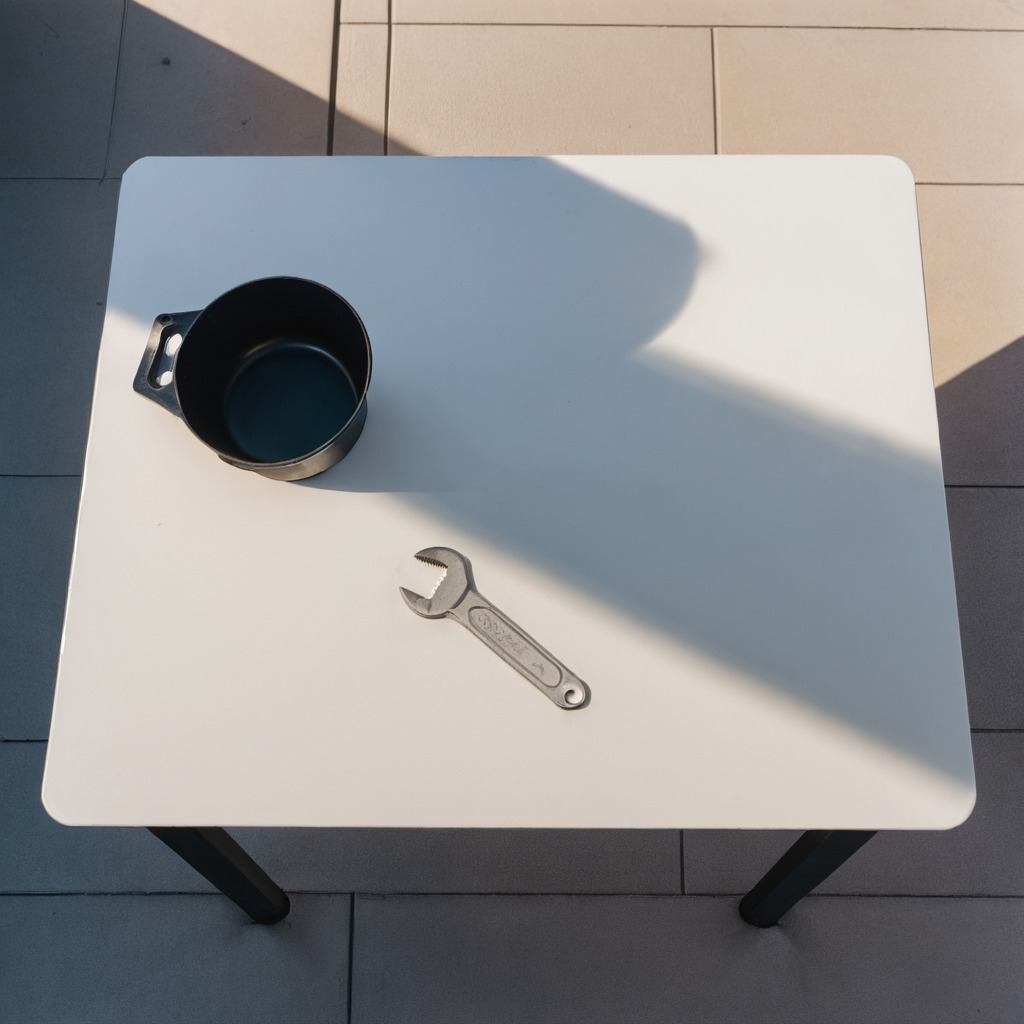
An wrench is lying on a utility table in a temporary outdoor tool station.